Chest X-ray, AP view. Patient: 15 years old, sex M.
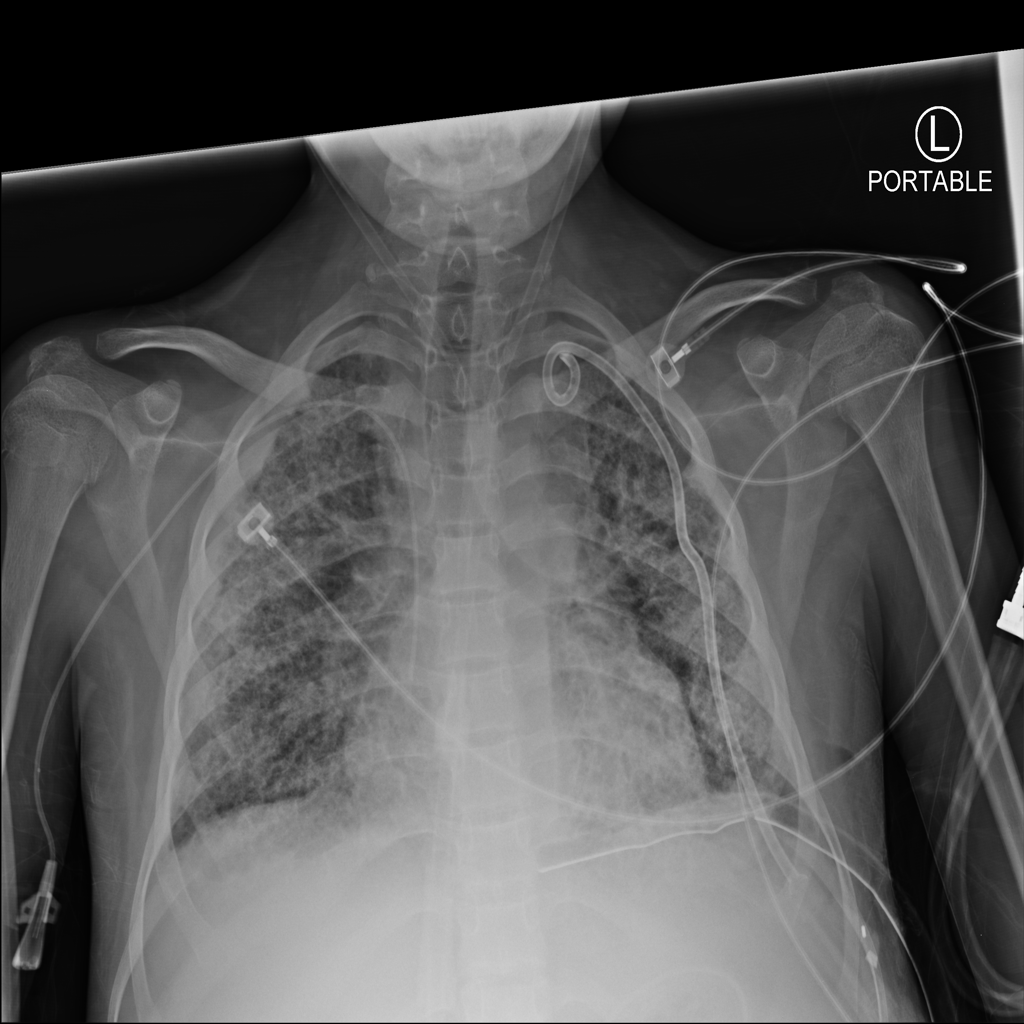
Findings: Effusion, Infiltration, Pleural_Thickening